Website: walmart
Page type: account-selection
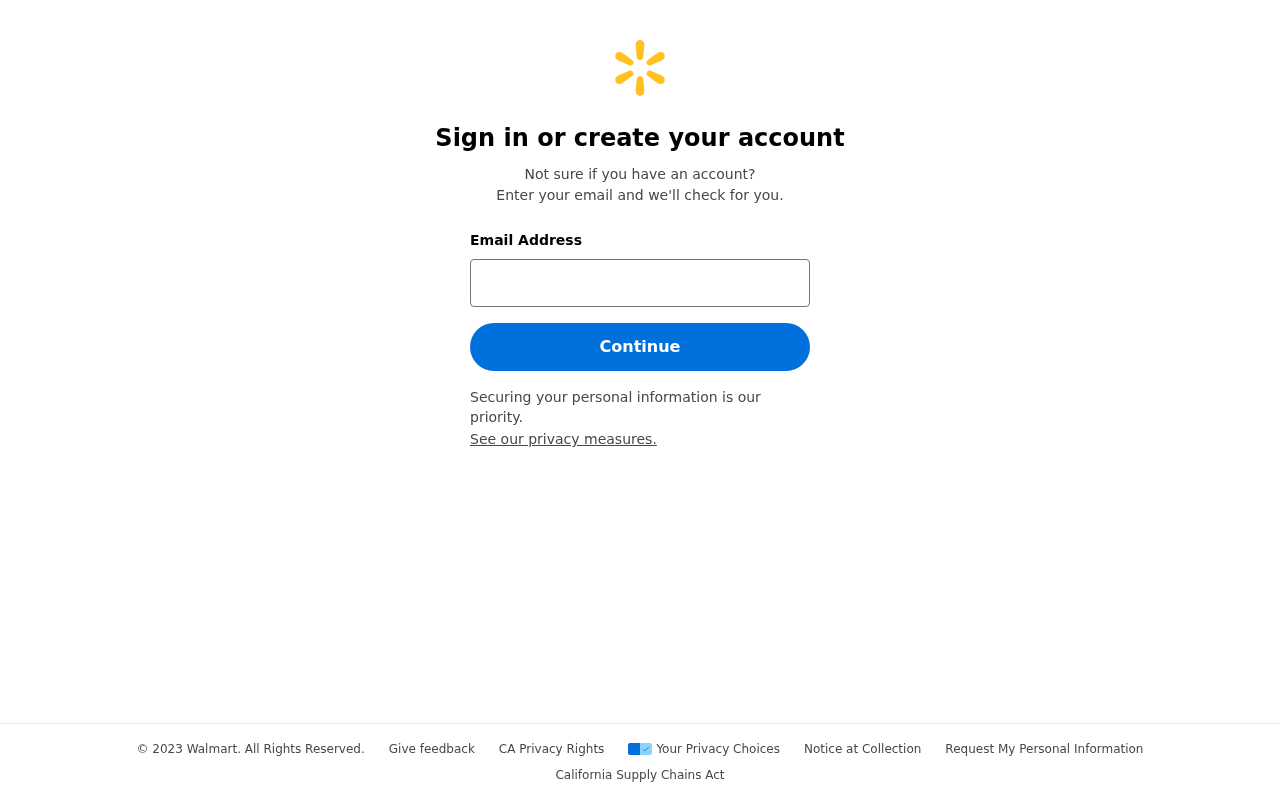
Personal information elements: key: PII_EMAIL
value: james_hernandez@yahoo.com